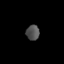
Tissue: skin
Cell type: Epithelial cells
Senescence score: 0.2671
Nuclear area (px): 194
Mean DAPI intensity: 82.216